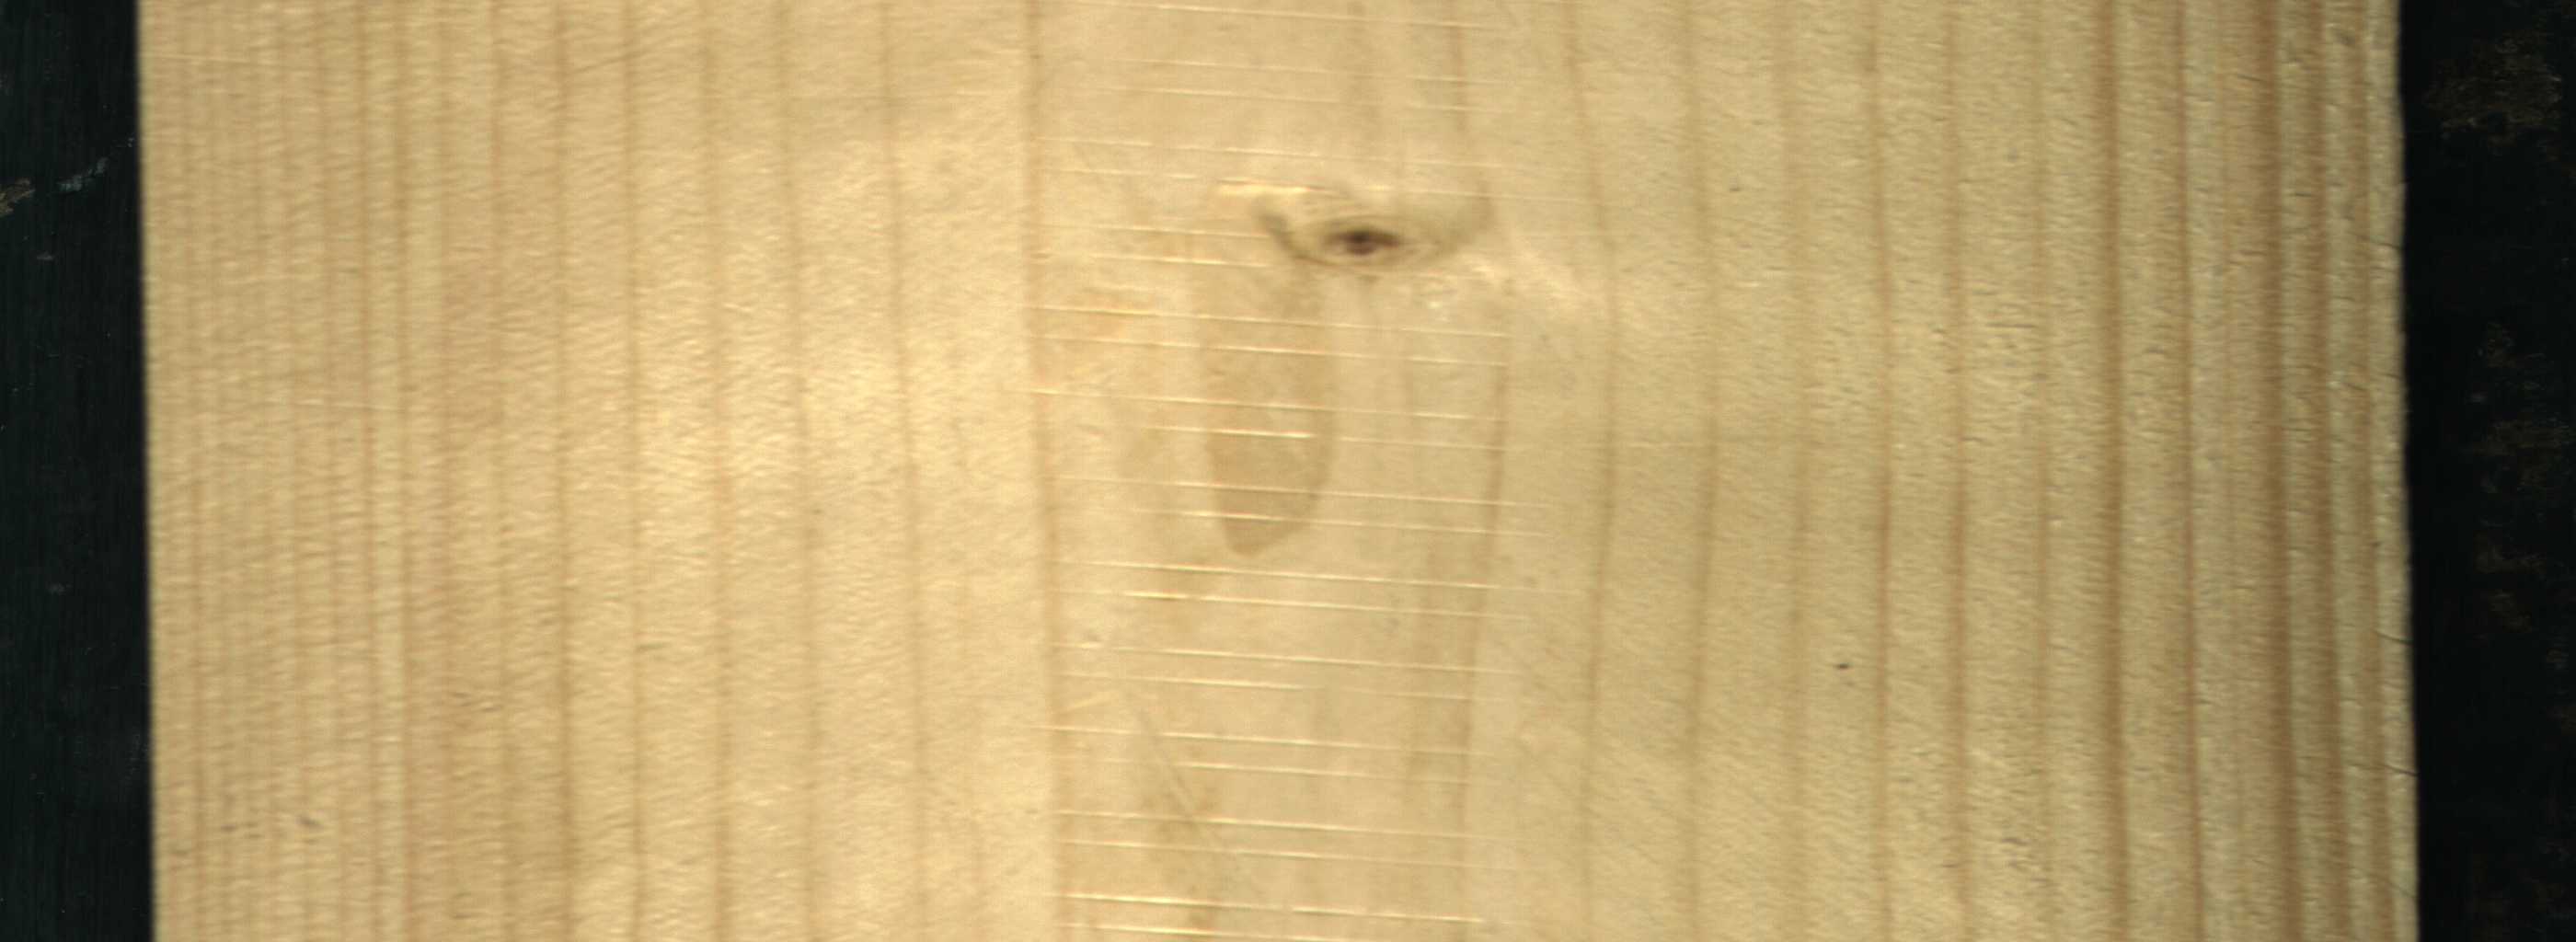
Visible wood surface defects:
Live_Knot